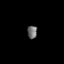
Tissue: lung
Cell type: Endothelial cells
Senescence score: 0.5586
Nuclear area (px): 124
Mean DAPI intensity: 110.637